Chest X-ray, PA view. Patient: 15 years old, sex M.
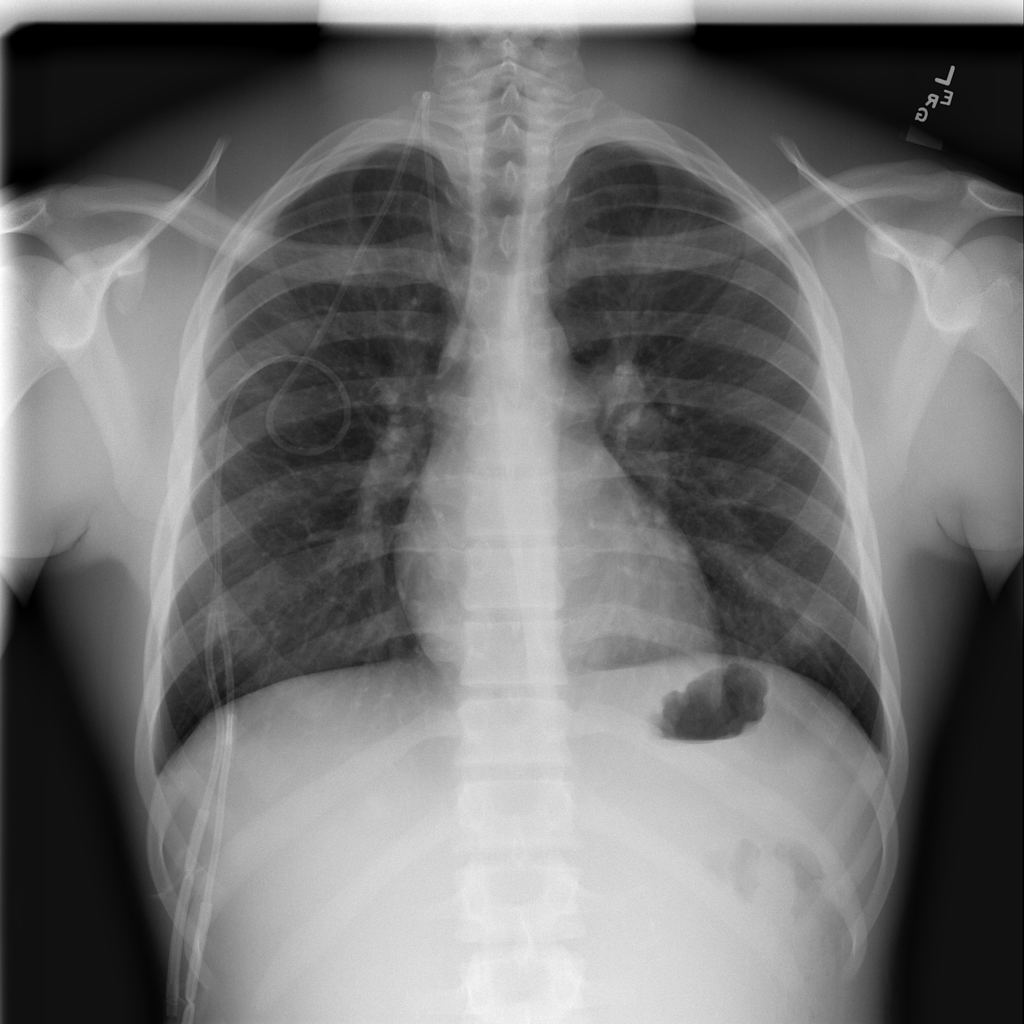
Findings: No Finding